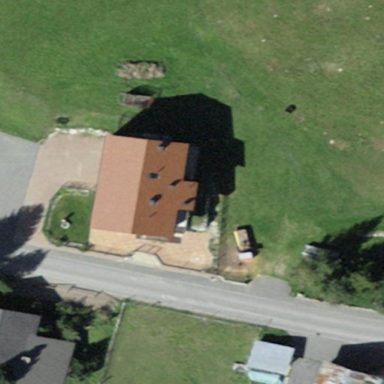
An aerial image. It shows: Cafe located inside building.